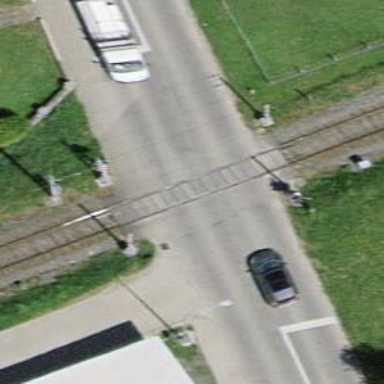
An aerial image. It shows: Level crossing on the railway with lights and double half barrier.